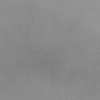
Atmospheric dust classification: dusty